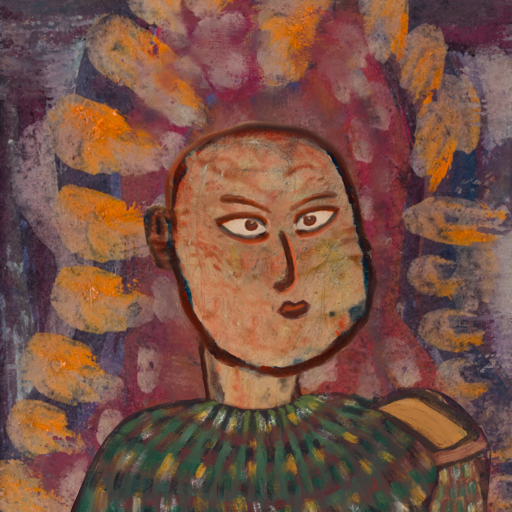
Background: Doll, Head And Neck Side: Orphan, Face Side: Roy_Bahadur, Bust: After_Raid, Hair Side: Blank, Head Accessory: Blank, Second Necklace: Blank, Necklace: Blank, Baby: Blank